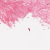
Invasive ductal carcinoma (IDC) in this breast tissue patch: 0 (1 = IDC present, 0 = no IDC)